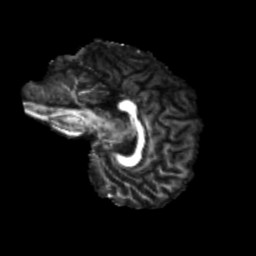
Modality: FA
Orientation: sagittal
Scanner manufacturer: siemens
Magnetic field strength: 3 T
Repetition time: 4 s
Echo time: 0.0594 s